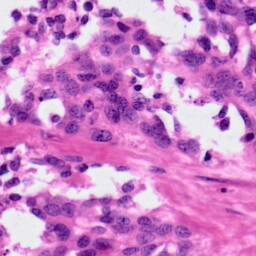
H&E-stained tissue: Ovarian